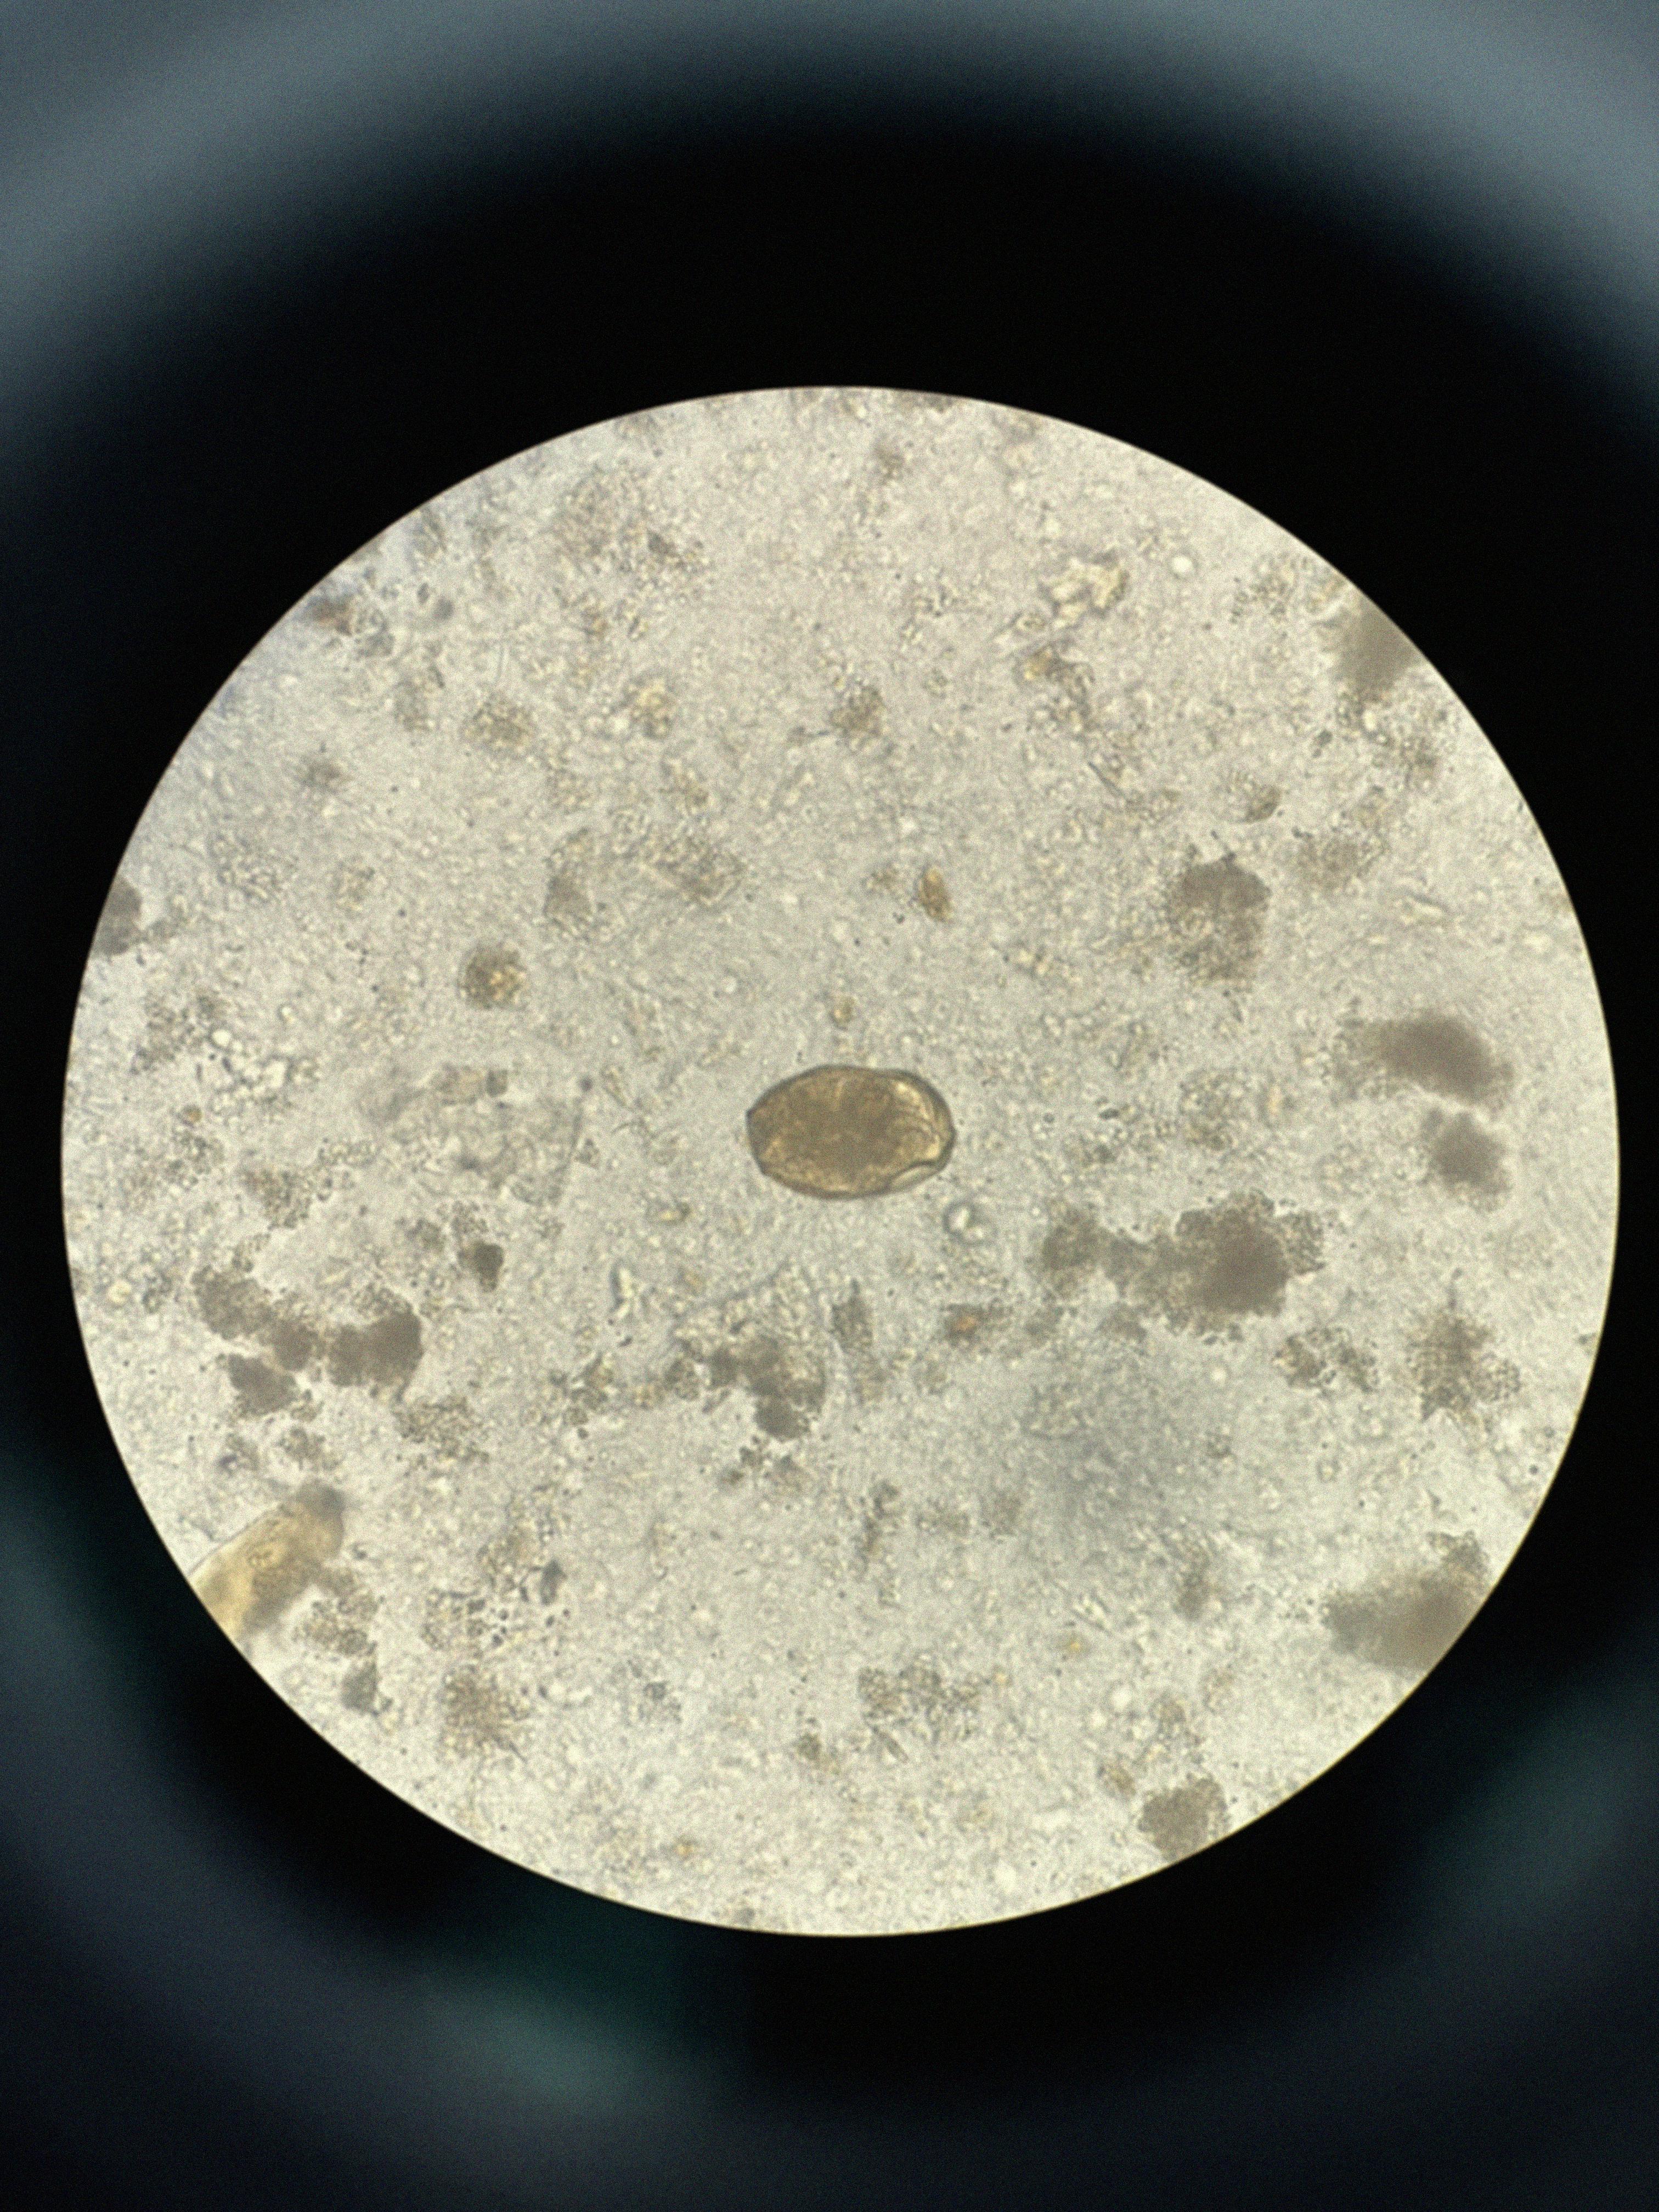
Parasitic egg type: Paragonimus spp